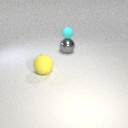
large yellow rubber sphere in front of large gray metal sphere